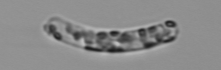
Label: Guinardia_striata